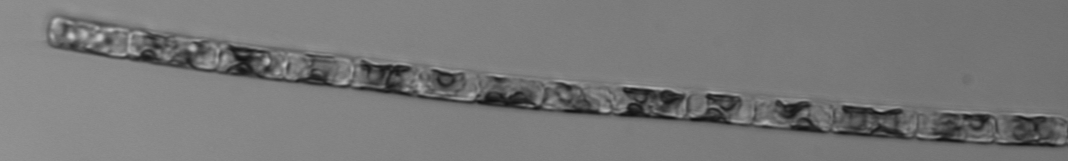
Label: Guinardia_delicatula